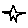
Label: star